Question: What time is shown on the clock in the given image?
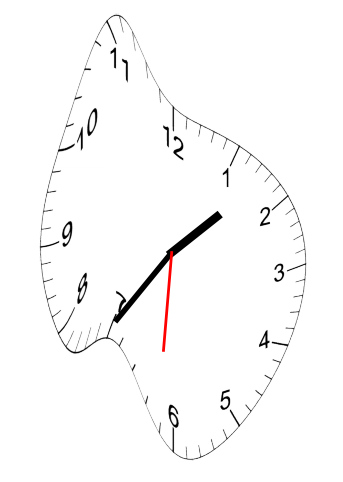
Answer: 01:35:31